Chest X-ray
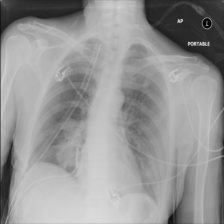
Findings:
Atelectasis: positive
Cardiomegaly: negative
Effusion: negative
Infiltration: negative
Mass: negative
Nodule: positive
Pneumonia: negative
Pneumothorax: negative
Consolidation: negative
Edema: negative
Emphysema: negative
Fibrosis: negative
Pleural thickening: negative
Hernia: negative